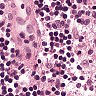
Metastatic tissue present: no